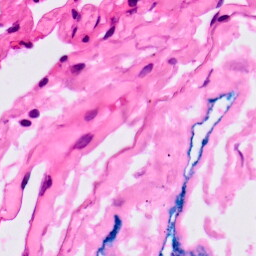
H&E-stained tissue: Lung